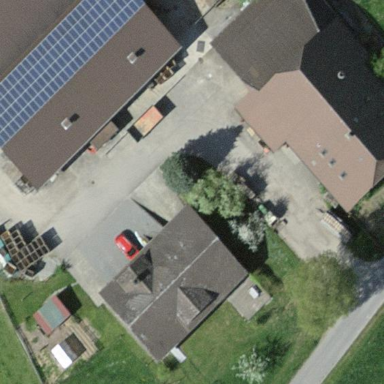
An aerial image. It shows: Farmyard area.